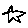
Label: star